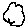
Label: cloud